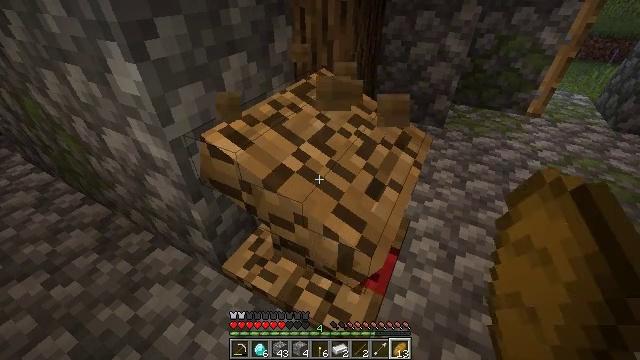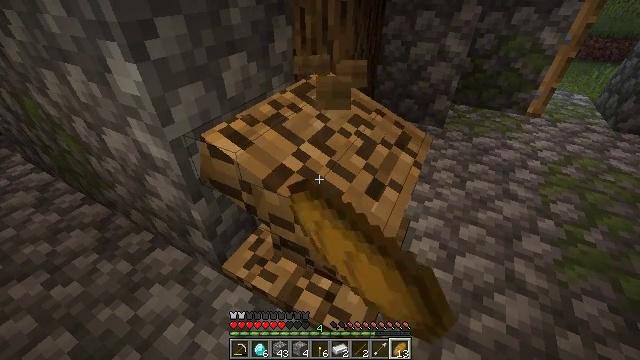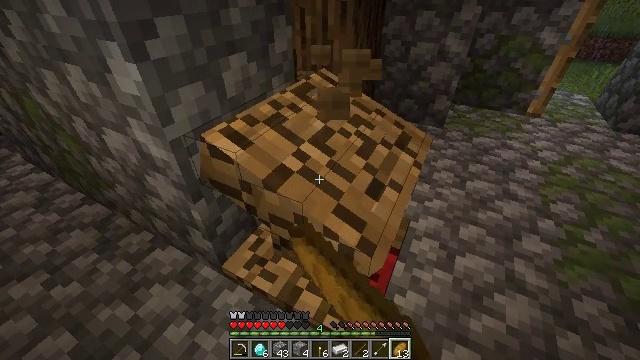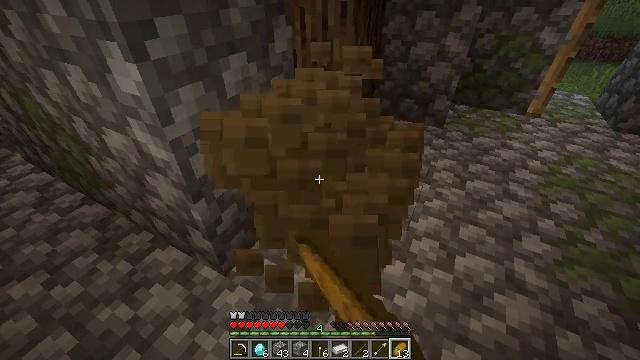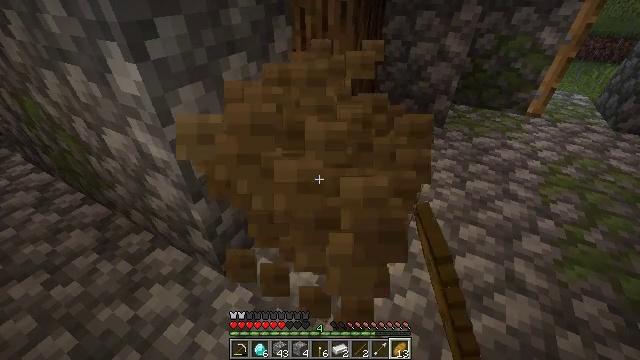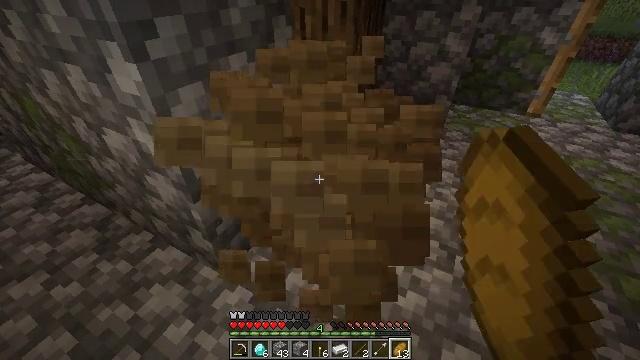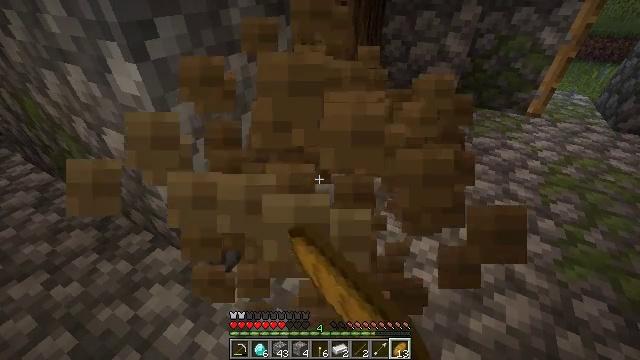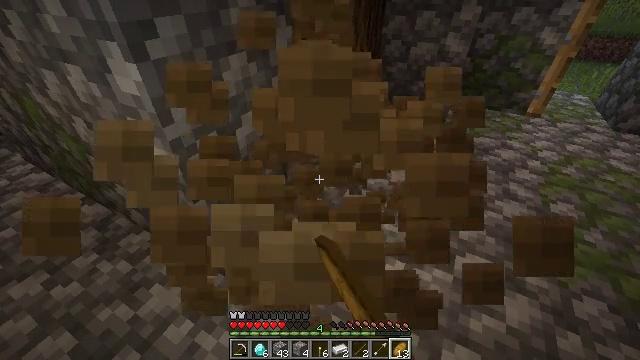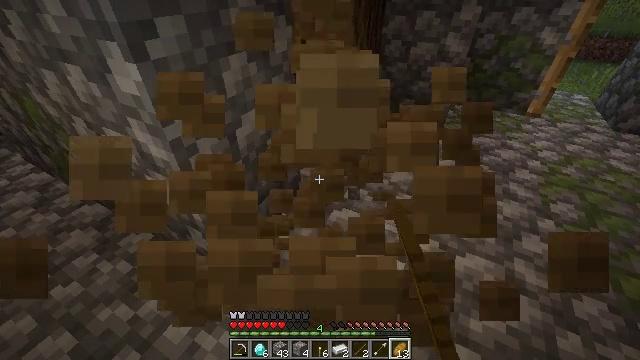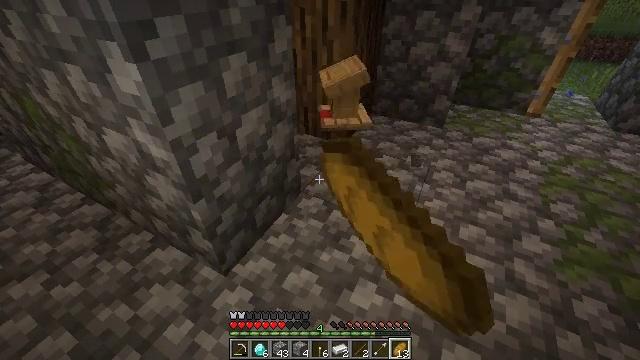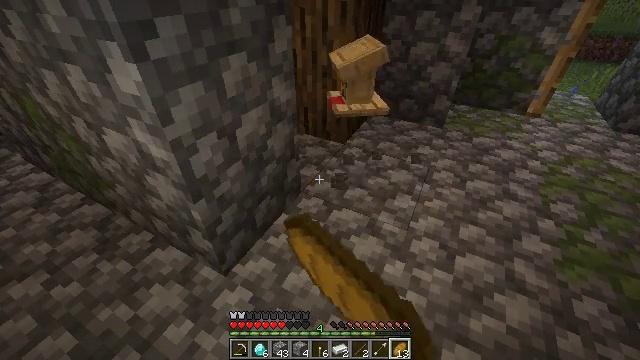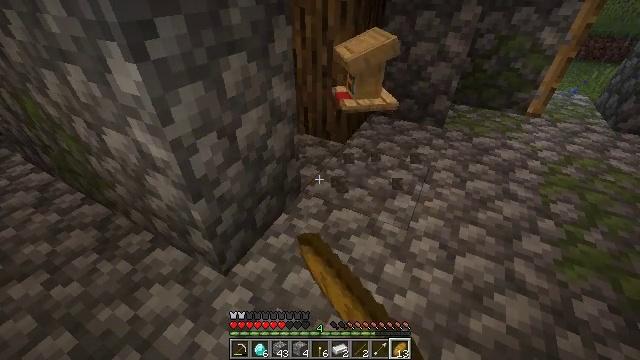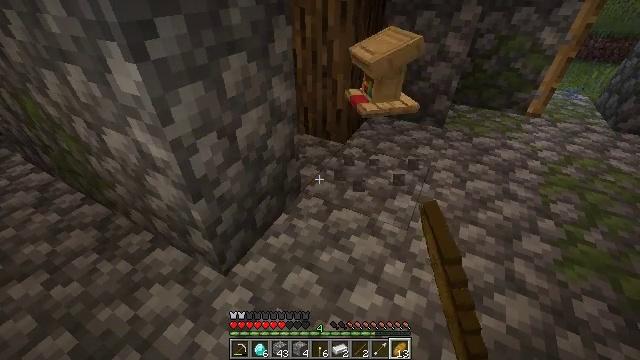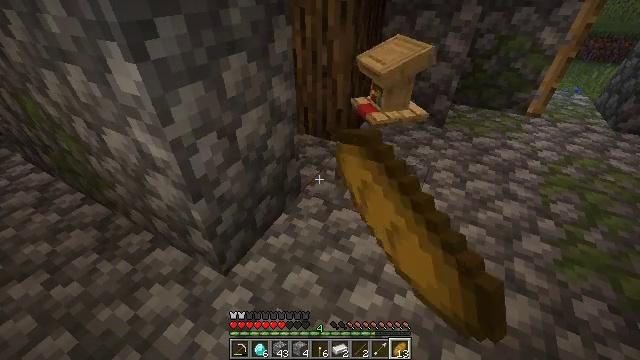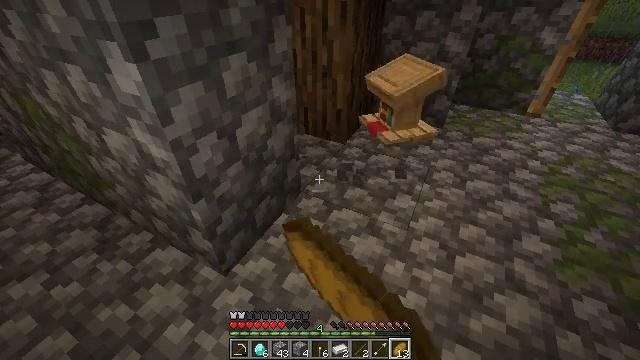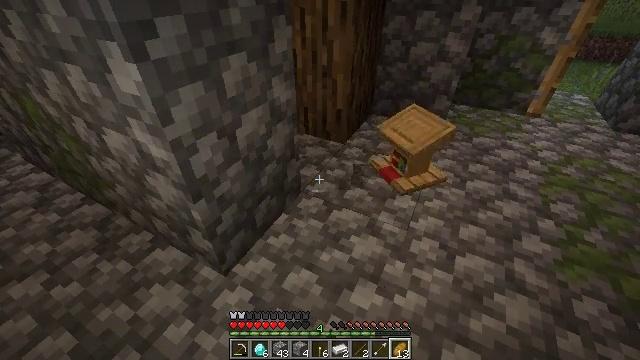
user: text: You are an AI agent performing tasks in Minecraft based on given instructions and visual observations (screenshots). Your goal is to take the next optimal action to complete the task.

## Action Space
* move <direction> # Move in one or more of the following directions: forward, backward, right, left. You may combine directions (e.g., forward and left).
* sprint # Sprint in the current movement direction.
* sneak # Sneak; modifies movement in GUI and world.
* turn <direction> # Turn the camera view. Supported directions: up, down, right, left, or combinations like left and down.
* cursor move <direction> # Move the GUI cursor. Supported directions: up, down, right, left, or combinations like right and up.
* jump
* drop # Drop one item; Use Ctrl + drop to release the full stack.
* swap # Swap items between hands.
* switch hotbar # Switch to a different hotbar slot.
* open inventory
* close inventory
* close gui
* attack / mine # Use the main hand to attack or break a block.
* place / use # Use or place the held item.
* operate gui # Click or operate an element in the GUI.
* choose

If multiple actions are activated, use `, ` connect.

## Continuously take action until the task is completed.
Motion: motion action
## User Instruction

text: Collect the lectern by destroying it.
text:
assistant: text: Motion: attack / mine
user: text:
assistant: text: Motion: attack / mine
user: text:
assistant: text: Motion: attack / mine
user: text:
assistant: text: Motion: attack / mine
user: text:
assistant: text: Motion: attack / mine
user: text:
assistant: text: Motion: attack / mine
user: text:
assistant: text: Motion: attack / mine
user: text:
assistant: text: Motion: attack / mine
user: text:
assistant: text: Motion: attack / mine
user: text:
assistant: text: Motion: attack / mine
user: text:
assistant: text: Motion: attack / mine
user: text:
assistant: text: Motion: attack / mine
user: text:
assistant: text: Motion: attack / mine
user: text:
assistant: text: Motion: no_op
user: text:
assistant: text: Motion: no_op
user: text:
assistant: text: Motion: move forward
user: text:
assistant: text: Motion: move forward, turn right
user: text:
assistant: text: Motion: move forward, turn right
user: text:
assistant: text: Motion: move forward, turn right
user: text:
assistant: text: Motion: move forward, turn right and down
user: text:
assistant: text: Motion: move forward, turn right
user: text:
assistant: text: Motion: move forward, turn right
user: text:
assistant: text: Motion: move forward, turn right and up
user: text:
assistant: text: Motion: turn right and up, attack / mine
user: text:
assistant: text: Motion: turn right, attack / mine
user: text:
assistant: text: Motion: move forward and move right, turn right, attack / mine
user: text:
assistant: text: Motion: move forward and move right, attack / mine
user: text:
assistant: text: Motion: move forward and move right, attack / mine
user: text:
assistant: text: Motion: move forward and move right, attack / mine
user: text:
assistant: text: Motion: move forward, turn left, attack / mine